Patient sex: F
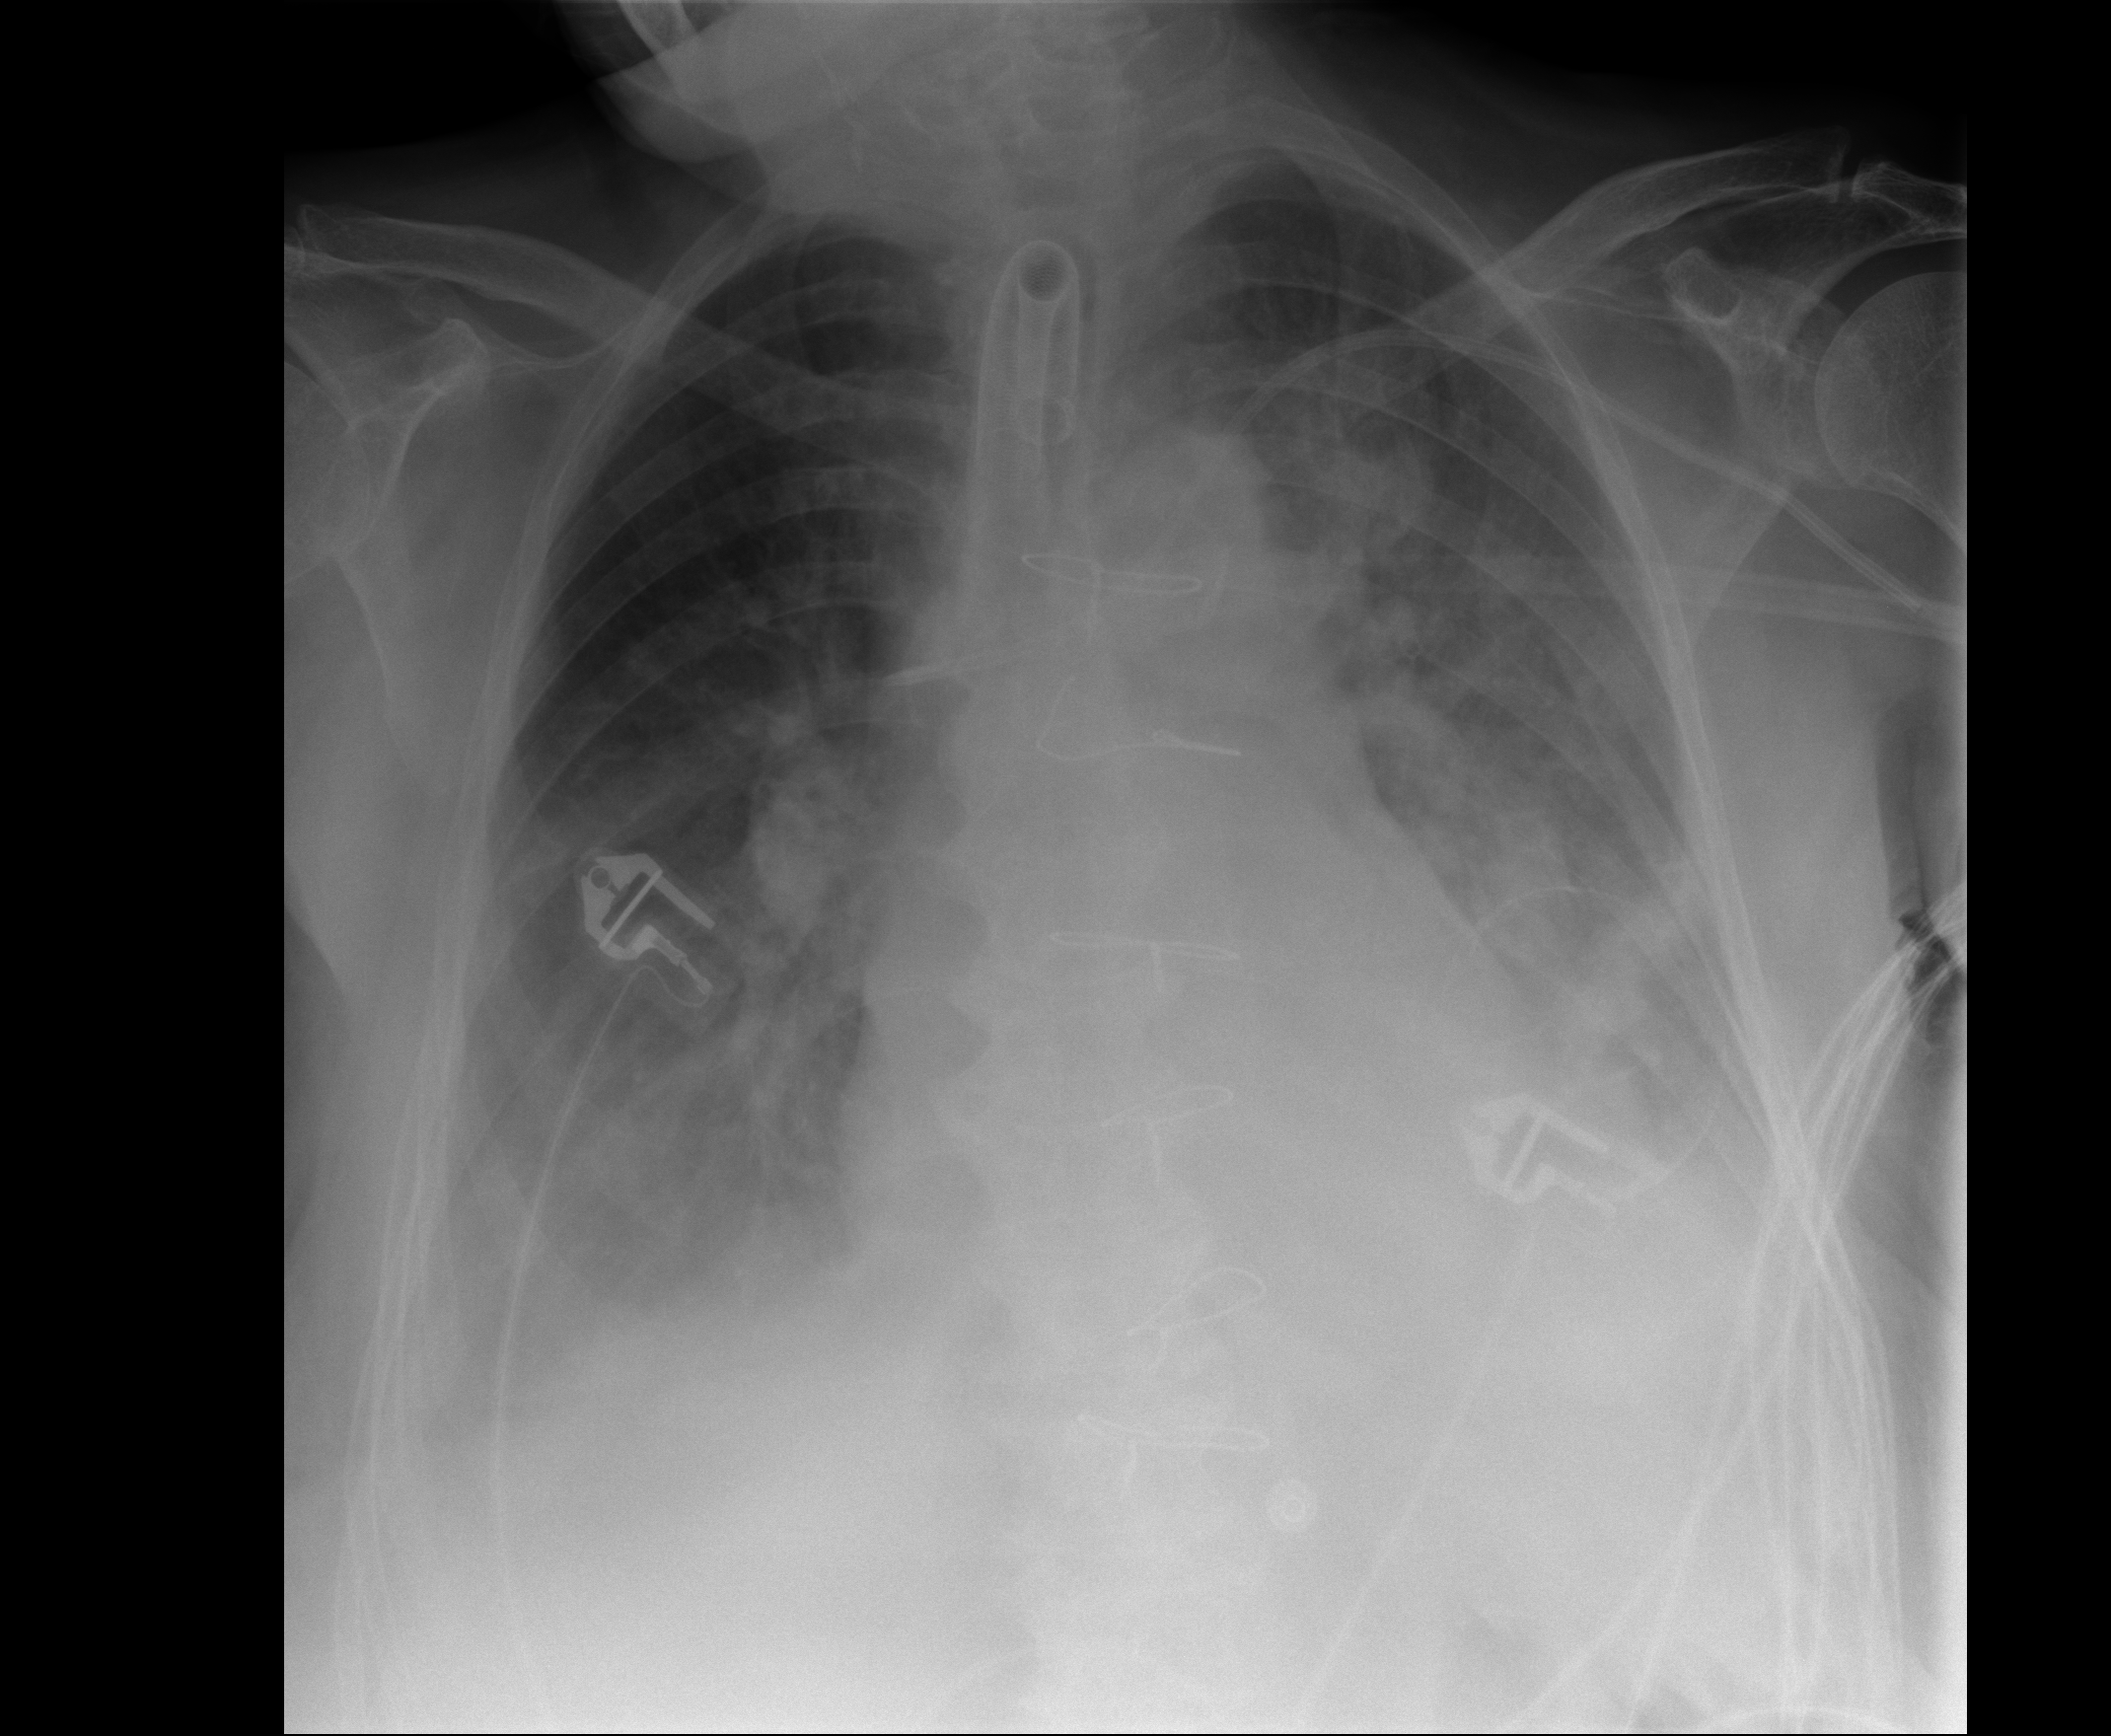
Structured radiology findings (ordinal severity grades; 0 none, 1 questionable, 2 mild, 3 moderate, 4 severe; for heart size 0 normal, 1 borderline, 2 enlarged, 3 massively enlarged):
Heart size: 2
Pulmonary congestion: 2
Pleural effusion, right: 2
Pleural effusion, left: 2
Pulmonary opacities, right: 3
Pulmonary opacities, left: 3
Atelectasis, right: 3
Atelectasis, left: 2